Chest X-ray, AP view. Patient: 59 years old, sex M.
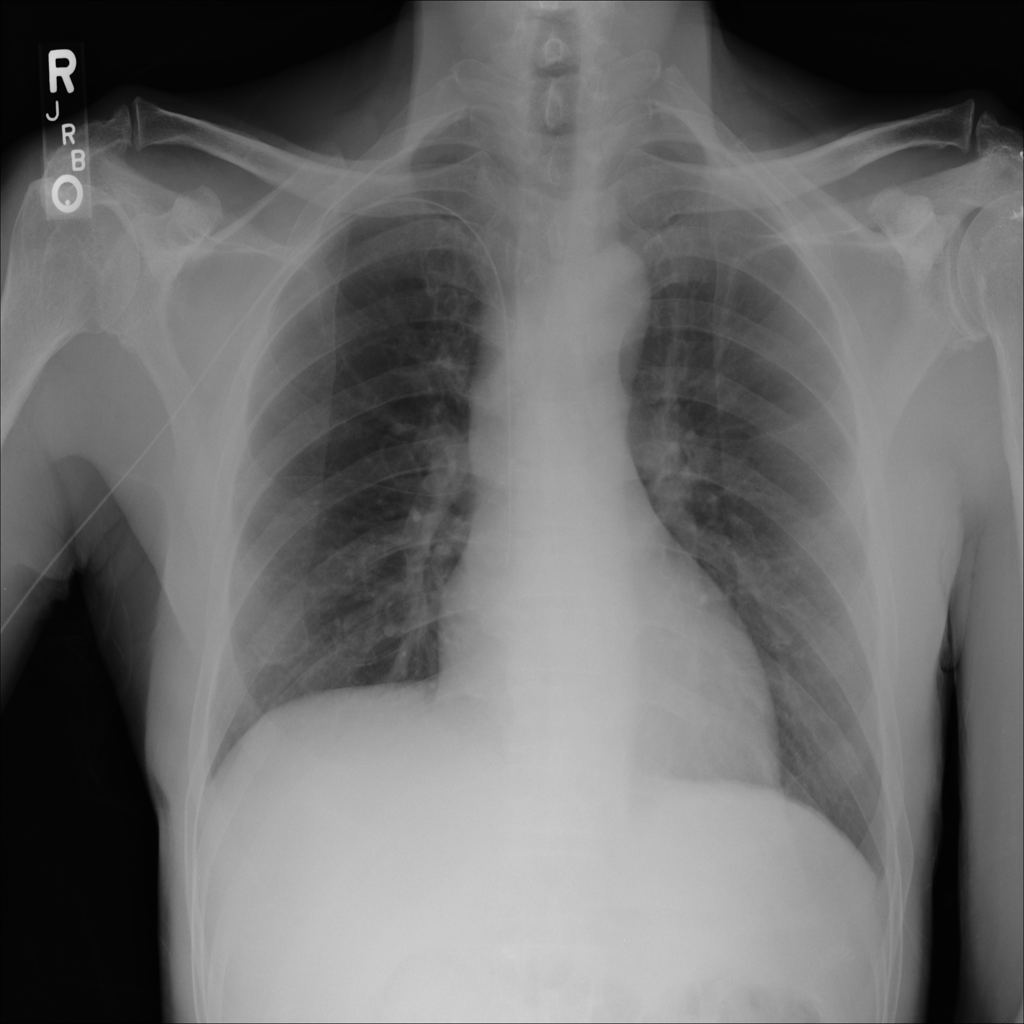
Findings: No Finding